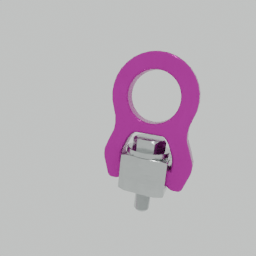
Label: tools